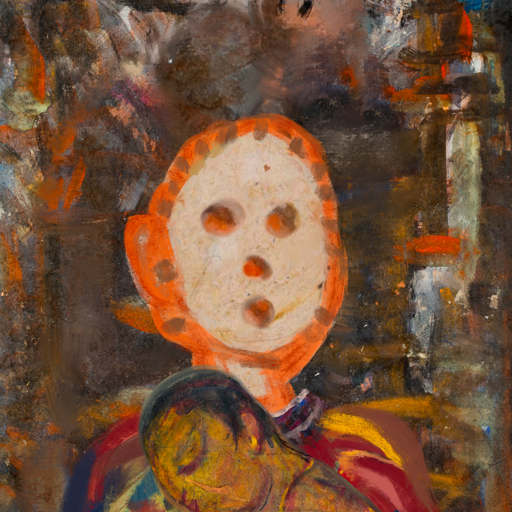
Background: GypsyQueen, Head And Neck Front: Rupkatha, Face Front: Rupkatha, Bust: Mother_And_Son_Son, Hair Front: Blank, Head Accessory: Blank, Second Necklace: Blank, Necklace: Hypocrite_1, Baby: GypsyMother_Baby